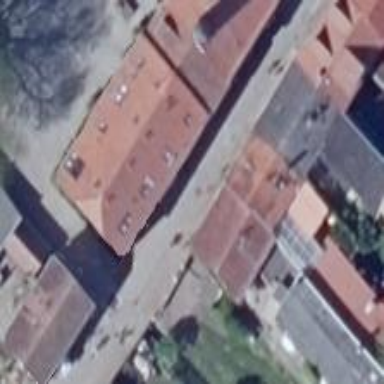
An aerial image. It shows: Hotel building.